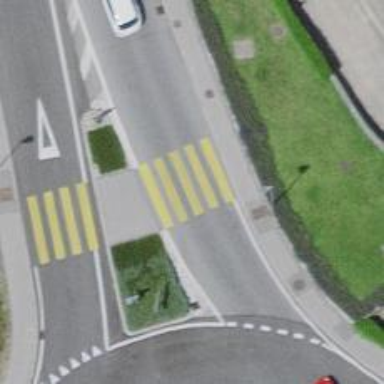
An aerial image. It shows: Marked crossing with zebra sign and island in the middle.